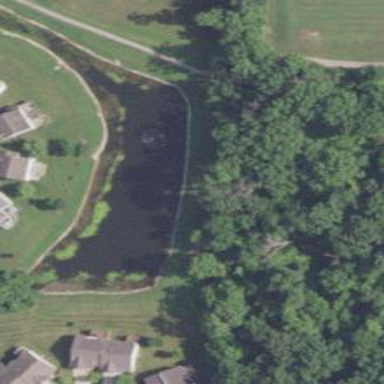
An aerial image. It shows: Pond surrounded by natural water.